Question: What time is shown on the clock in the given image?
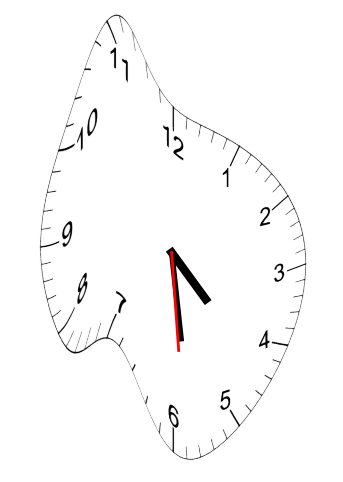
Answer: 04:28:29